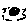
Label: moon